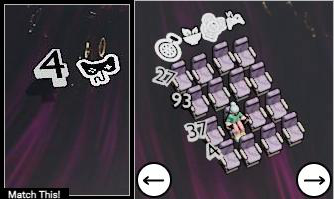
Task: seats
Answer: no